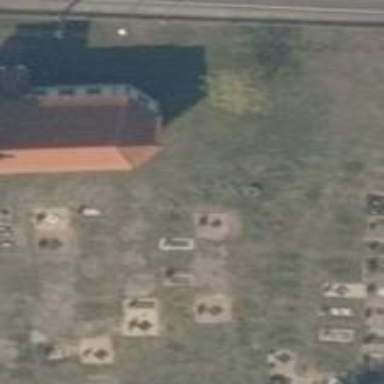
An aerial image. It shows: Grave yard.